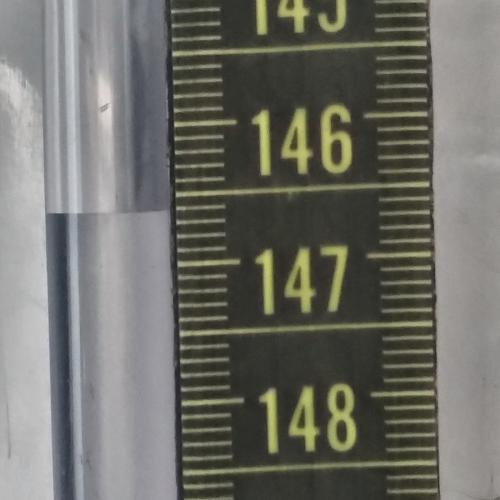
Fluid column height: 146.6 cm